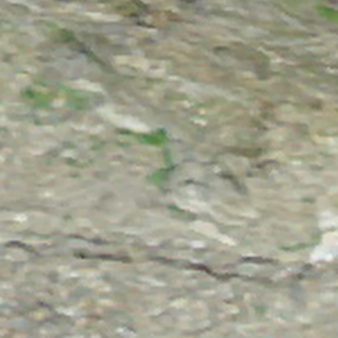
Label: other